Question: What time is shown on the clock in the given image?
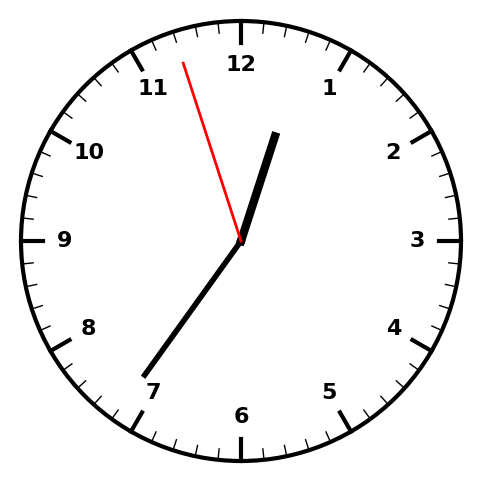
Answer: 12:35:57